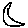
Label: moon